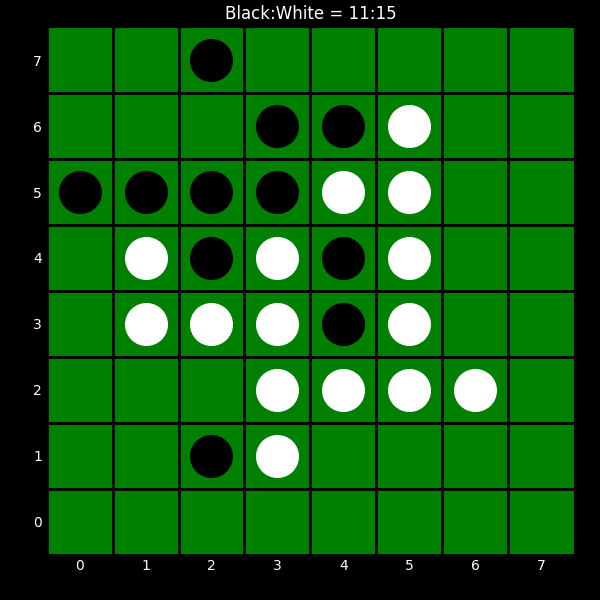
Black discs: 11
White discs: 15